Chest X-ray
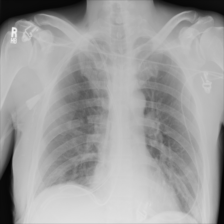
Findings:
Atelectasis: negative
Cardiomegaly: negative
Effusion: negative
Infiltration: negative
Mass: negative
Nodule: negative
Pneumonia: negative
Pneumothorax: negative
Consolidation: negative
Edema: negative
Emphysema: negative
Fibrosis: negative
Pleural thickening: negative
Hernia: negative